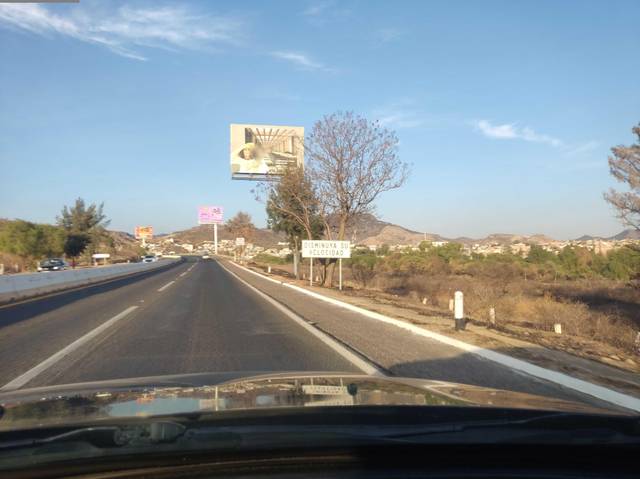
Region: Mexico
Coordinates: 20.977, -101.296